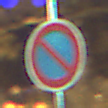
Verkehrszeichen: EingeschraenktesHalteverbot
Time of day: Night
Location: Outdoor (Urban)
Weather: PartlyCloudy
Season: NotSpecified
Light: Artificial